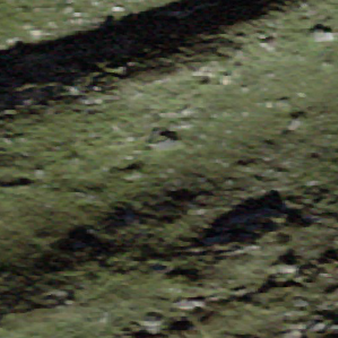
Label: other